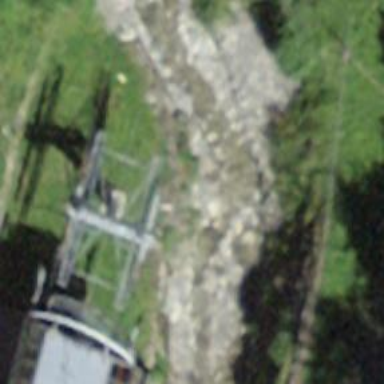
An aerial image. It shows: Pylon for aerialway.